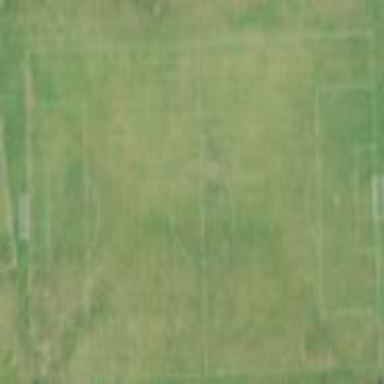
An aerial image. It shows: Soccer pitch designated for leisure and sports activities.